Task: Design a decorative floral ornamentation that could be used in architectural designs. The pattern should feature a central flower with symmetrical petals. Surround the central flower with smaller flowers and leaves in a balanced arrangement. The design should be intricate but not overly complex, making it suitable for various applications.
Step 639:
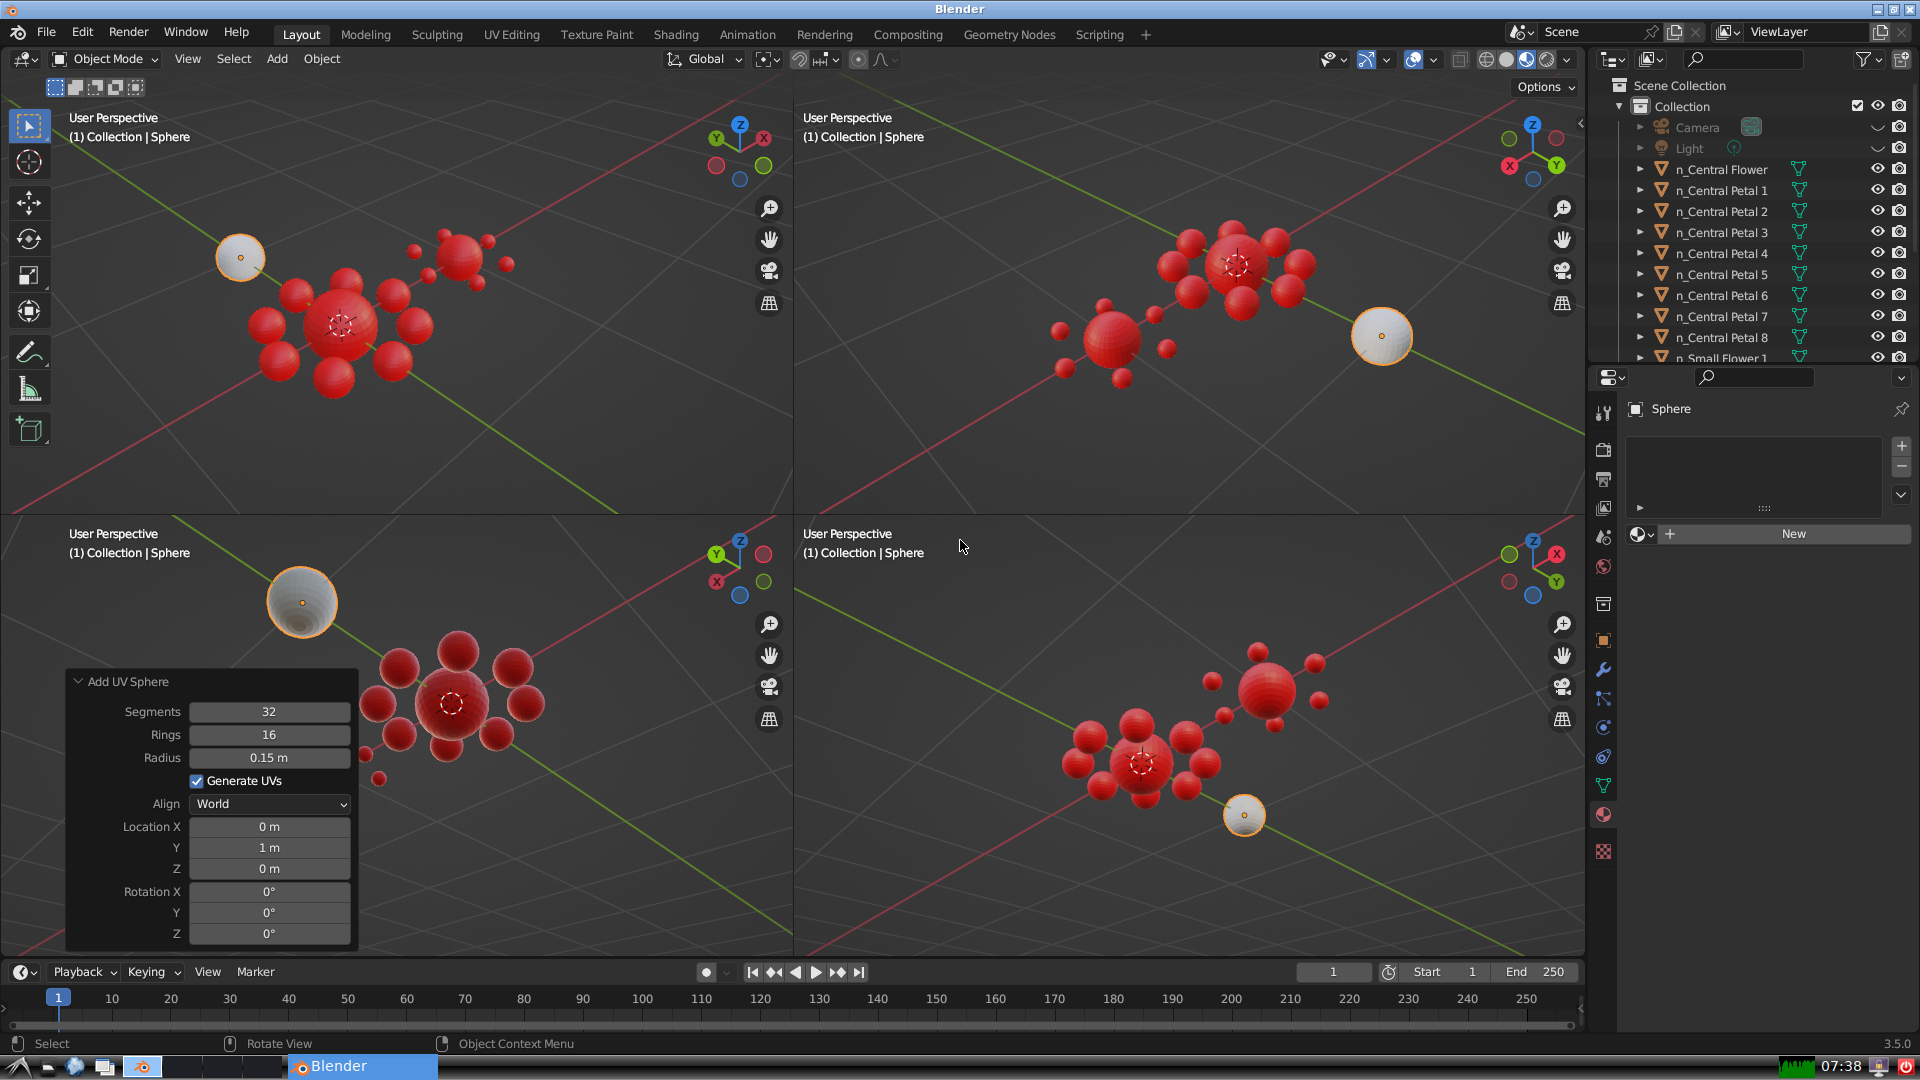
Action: {"mouse_move": [1608, 631]}